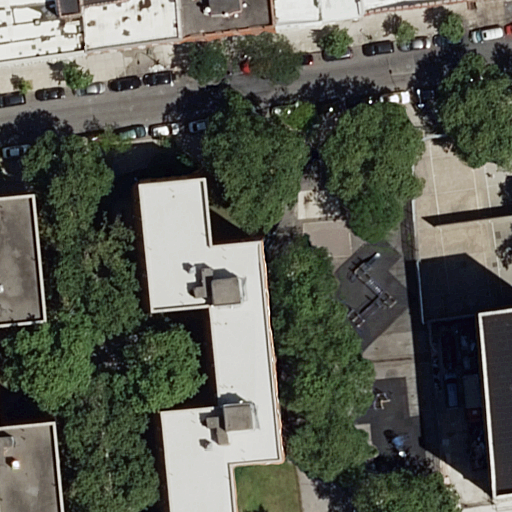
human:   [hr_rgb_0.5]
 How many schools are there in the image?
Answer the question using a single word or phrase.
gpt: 1

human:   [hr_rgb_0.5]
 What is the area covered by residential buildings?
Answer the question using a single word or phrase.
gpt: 4798m2

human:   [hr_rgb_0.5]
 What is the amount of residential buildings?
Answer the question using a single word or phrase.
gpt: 9

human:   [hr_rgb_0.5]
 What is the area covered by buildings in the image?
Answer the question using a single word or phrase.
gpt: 4798m2

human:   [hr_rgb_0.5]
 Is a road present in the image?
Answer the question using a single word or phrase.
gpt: yes

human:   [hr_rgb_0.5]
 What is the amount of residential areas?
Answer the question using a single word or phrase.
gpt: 1

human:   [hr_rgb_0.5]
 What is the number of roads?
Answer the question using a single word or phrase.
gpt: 2

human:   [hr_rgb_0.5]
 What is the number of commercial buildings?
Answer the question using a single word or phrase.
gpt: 0

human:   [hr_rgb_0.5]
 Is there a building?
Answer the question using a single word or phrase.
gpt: yes

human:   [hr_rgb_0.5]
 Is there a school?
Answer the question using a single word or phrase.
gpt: yes

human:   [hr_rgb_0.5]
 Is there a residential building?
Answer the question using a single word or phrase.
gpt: yes

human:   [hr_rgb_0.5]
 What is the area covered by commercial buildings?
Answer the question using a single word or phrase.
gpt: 0m2

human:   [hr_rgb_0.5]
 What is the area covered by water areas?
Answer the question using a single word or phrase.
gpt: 0m2

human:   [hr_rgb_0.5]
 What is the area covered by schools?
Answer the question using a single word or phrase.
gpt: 4202m2

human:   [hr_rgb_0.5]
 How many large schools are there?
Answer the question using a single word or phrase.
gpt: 1

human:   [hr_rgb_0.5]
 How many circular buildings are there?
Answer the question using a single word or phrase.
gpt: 0

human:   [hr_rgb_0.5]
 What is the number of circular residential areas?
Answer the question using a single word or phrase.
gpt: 0

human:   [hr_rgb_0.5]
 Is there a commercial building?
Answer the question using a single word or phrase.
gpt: no

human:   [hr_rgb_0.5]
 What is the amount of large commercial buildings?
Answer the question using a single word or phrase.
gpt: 0

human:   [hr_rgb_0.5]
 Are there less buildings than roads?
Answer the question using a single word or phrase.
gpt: no

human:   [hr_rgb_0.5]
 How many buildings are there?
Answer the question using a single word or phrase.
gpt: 9

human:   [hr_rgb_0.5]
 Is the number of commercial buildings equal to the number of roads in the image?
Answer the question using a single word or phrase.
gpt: no

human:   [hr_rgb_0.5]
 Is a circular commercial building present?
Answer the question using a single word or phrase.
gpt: no

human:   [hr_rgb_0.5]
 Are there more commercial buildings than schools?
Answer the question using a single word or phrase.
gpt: no

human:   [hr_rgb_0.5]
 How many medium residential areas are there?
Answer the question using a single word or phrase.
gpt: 0

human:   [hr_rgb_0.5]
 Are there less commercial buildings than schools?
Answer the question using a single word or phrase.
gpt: yes

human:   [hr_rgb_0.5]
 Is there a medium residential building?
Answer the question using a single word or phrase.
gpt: yes

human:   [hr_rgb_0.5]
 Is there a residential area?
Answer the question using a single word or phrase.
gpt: yes

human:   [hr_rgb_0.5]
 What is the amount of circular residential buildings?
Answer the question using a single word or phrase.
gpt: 0

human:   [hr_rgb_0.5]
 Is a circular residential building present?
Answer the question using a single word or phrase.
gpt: no

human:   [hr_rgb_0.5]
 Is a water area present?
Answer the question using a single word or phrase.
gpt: no

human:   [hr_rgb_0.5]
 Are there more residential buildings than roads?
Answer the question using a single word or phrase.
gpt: yes

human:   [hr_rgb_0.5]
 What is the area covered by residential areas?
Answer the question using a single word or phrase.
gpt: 10607m2

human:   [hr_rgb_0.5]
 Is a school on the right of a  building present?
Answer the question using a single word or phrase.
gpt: yes

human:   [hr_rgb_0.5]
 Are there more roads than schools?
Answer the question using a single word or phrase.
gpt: yes

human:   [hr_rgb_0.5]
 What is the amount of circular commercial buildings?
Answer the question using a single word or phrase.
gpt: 0

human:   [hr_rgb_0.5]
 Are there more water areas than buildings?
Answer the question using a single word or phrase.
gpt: no

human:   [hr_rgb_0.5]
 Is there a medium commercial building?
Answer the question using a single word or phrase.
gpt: no

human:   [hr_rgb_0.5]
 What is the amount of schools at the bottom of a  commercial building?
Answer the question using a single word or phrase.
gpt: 0

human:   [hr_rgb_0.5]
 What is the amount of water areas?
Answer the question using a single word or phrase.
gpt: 0

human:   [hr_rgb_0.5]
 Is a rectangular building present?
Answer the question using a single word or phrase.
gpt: yes

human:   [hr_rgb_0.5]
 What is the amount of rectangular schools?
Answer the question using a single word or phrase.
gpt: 0

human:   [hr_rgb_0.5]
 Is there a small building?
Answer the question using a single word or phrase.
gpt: yes

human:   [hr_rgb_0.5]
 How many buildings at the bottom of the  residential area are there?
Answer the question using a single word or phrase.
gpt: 0

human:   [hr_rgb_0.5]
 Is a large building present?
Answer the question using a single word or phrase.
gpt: yes

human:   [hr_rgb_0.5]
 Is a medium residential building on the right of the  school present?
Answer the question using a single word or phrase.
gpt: no

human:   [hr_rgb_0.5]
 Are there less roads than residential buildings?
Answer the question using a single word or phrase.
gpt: yes

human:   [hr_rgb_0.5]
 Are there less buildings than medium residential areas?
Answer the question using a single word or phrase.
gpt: no

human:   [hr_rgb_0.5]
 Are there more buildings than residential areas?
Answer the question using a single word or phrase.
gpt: yes

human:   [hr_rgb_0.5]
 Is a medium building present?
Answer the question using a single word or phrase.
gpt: yes

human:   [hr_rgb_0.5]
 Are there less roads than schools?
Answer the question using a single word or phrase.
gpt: no

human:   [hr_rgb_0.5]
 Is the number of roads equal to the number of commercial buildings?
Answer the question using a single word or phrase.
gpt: no

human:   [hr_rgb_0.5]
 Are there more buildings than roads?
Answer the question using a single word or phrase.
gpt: yes

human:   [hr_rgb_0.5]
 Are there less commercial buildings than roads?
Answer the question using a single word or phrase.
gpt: yes

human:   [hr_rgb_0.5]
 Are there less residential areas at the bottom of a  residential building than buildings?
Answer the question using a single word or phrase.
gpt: yes

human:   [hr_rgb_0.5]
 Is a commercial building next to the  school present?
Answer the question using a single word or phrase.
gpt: no

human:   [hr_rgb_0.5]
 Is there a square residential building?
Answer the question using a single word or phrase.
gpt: no

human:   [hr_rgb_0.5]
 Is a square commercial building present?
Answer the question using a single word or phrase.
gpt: no

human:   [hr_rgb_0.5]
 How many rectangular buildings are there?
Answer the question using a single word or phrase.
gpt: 5

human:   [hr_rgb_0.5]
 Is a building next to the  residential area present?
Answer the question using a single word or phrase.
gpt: yes

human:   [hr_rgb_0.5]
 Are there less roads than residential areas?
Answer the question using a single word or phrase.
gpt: no

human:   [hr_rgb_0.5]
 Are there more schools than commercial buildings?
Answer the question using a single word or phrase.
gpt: yes

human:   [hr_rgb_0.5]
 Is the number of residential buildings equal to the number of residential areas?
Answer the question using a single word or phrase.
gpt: no

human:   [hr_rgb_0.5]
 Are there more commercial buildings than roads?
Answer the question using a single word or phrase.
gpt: no